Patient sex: M
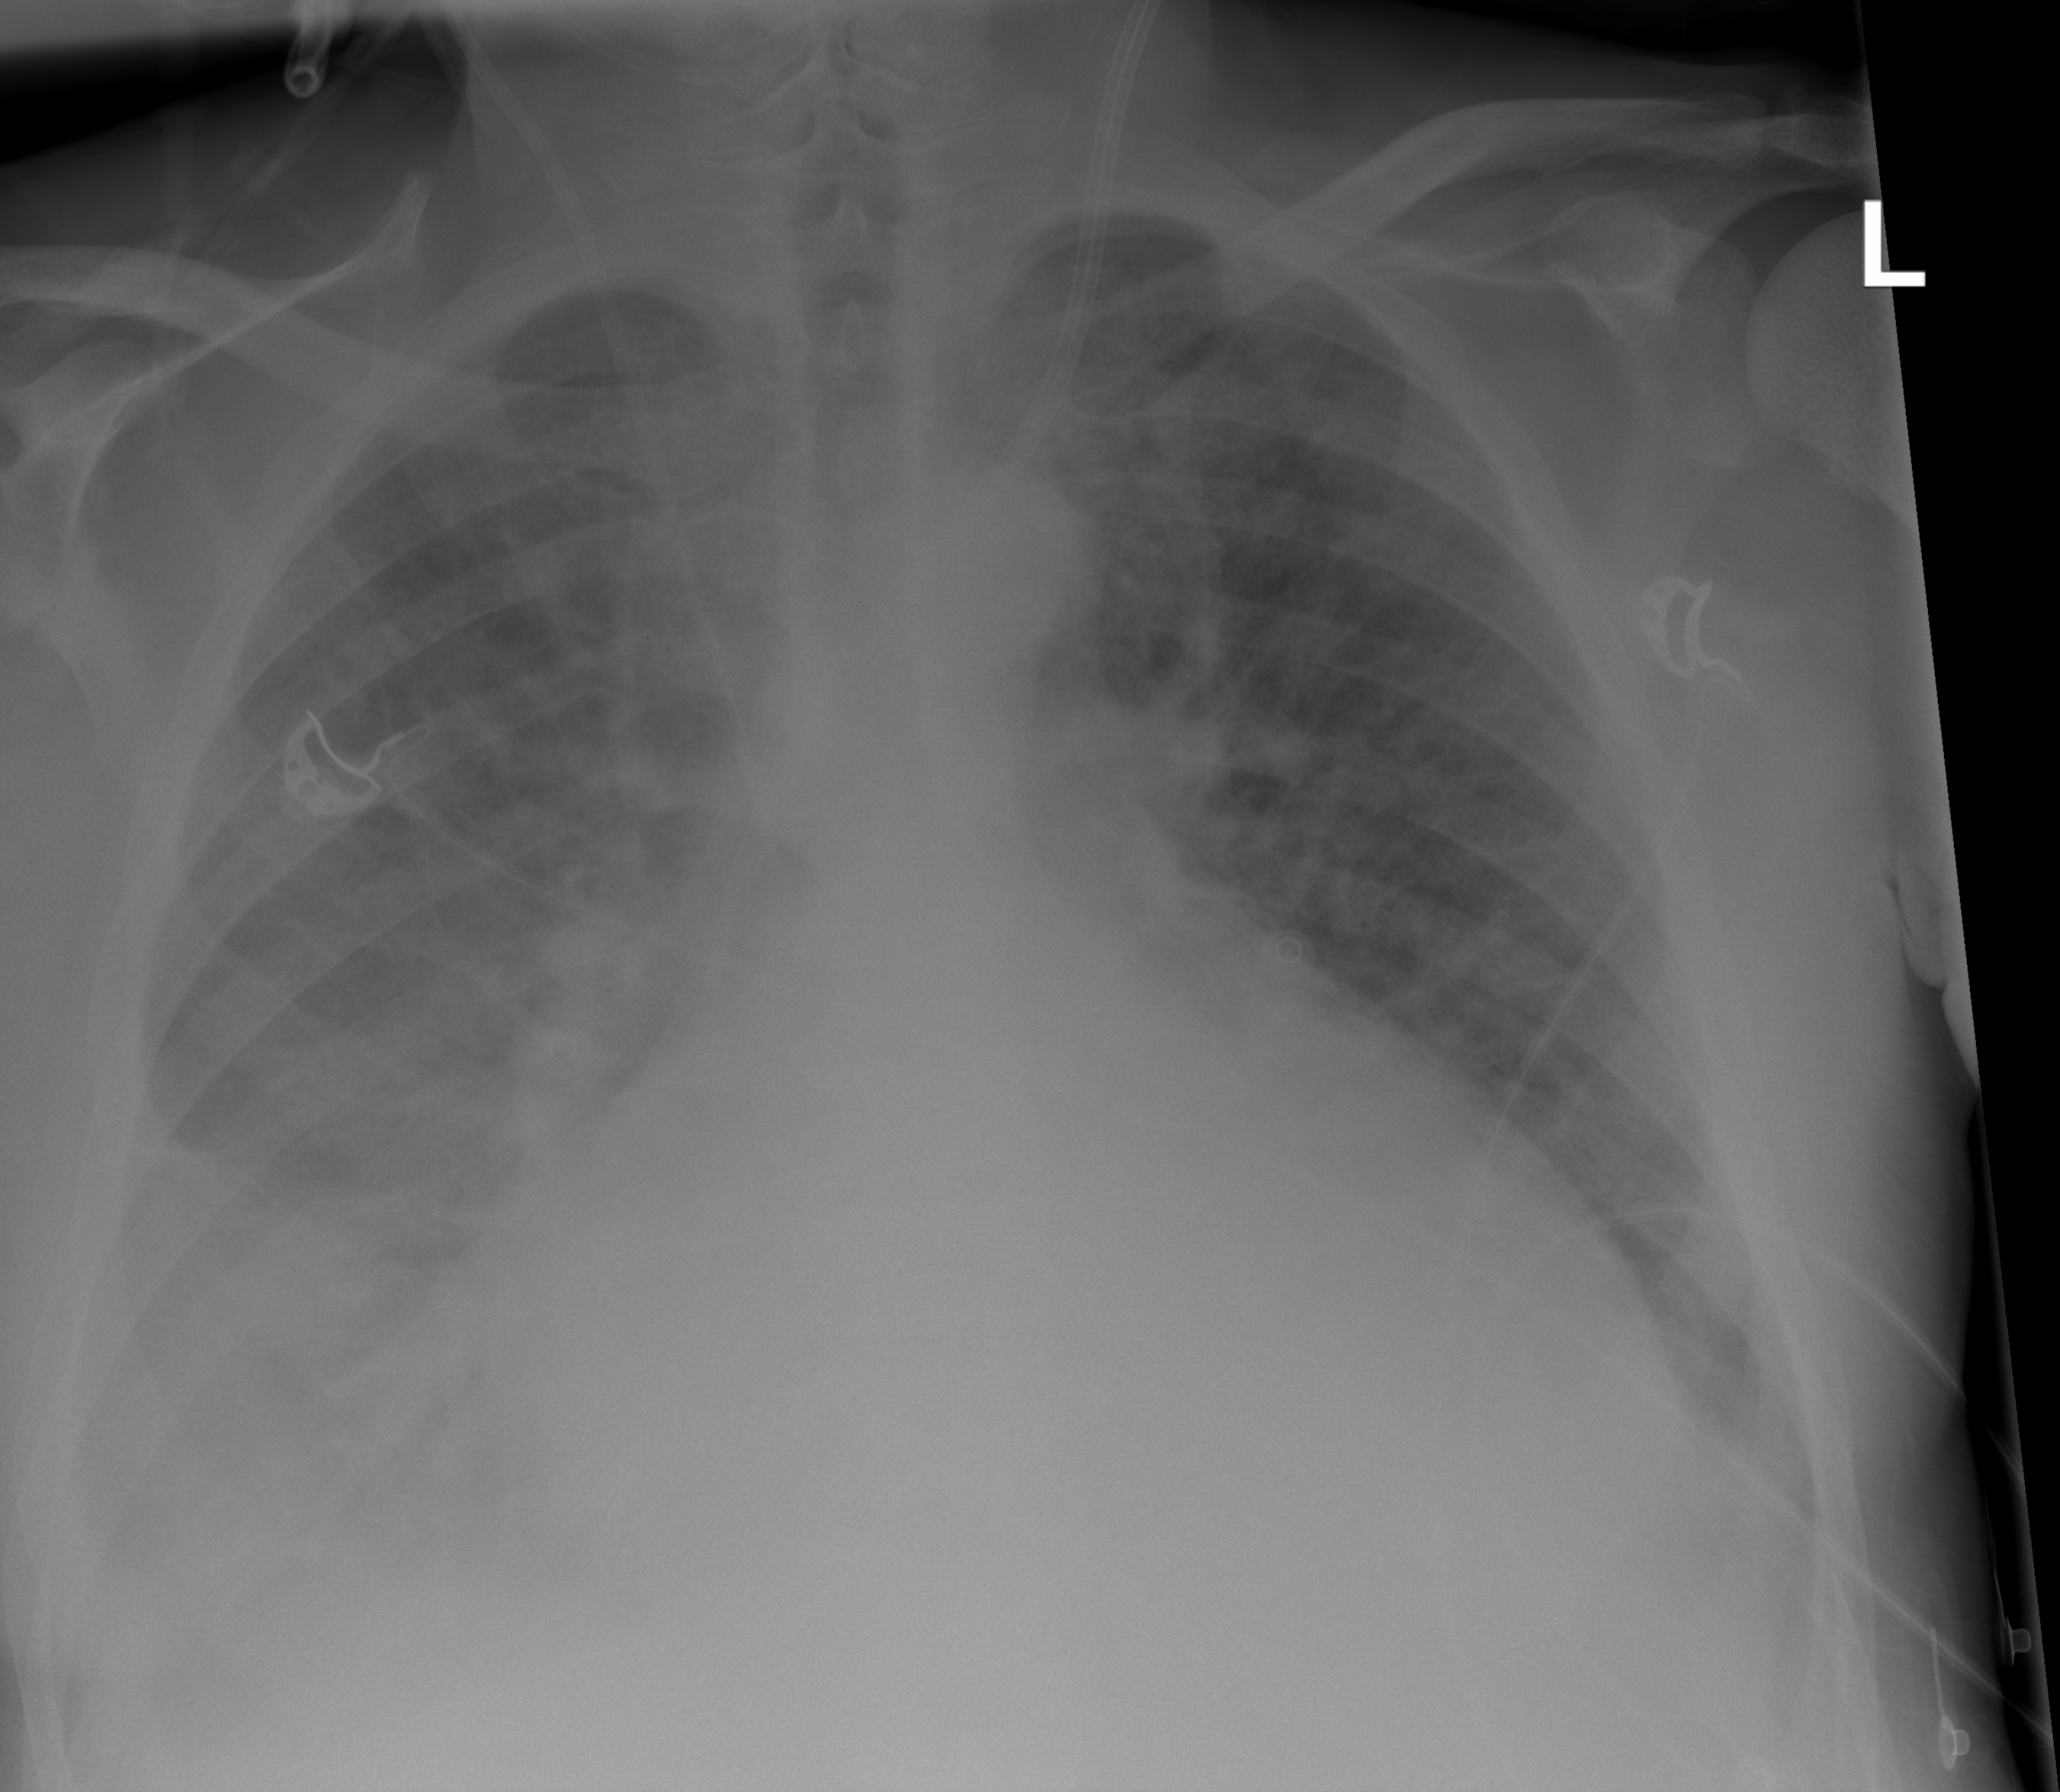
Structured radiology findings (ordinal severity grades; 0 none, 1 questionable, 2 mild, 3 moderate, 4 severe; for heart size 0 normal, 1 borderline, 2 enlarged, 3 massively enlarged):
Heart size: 2
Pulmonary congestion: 2
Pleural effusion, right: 2
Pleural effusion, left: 2
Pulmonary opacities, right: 2
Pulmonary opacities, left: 0
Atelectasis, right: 2
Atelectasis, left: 2